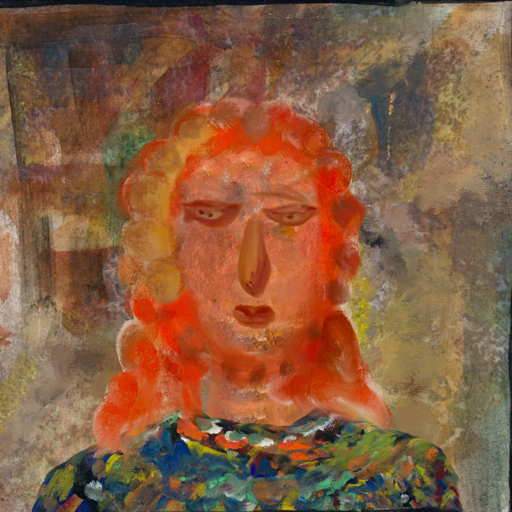
Background: Mosgoul, Head And Neck Front: Boggyland, Face Front: Pious_Lady, Bust: An_Impression, Hair Front: Rupkatha, Head Accessory: Blank, Second Necklace: Blank, Necklace: Blank, Baby: Blank